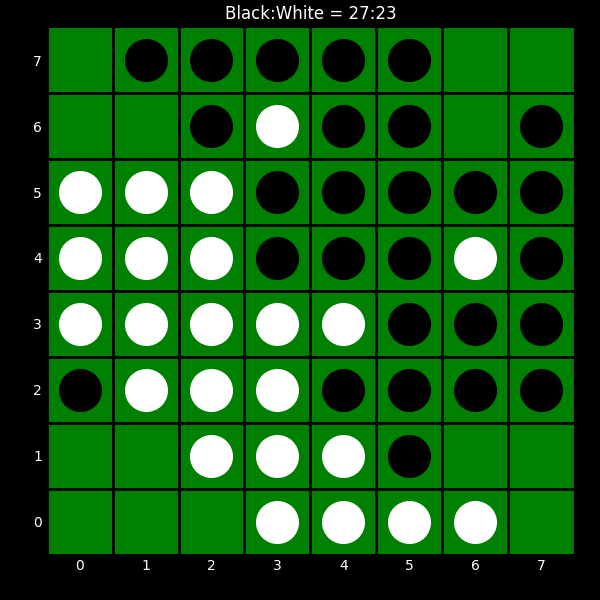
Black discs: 27
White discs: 23